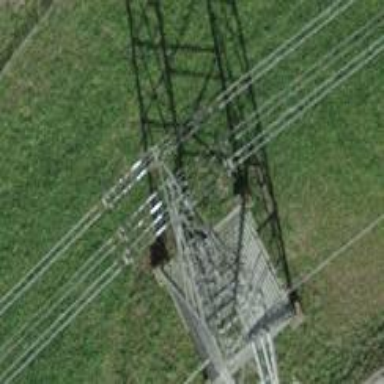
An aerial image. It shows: Power line is depicted.